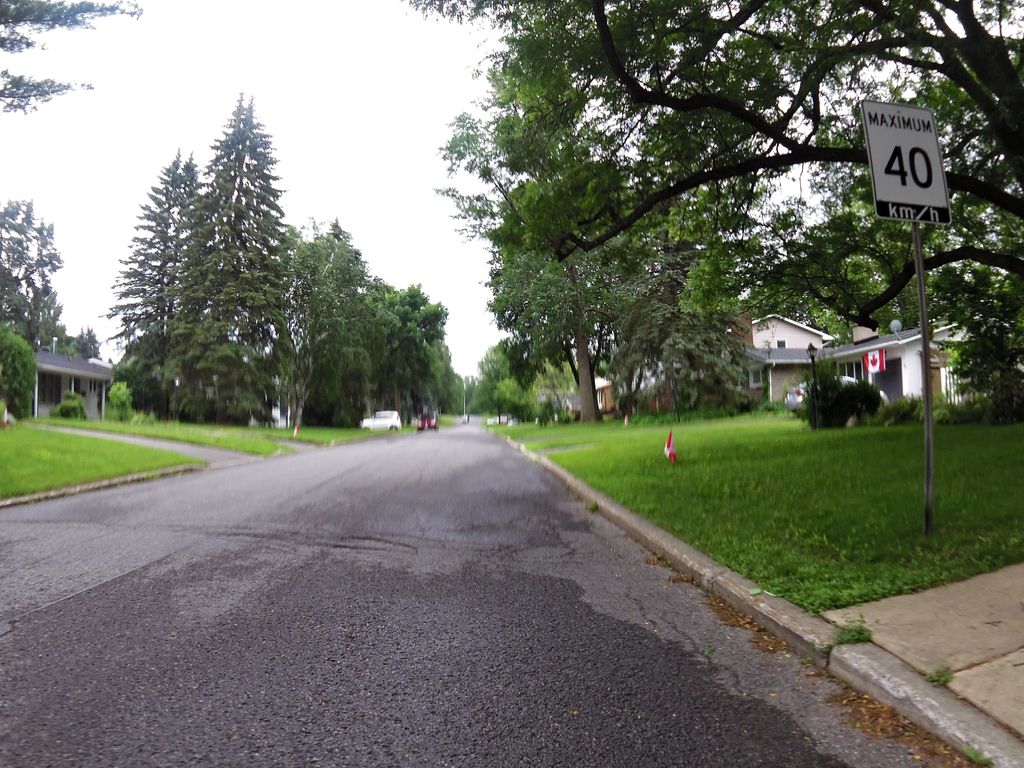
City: ottawa-gatineau